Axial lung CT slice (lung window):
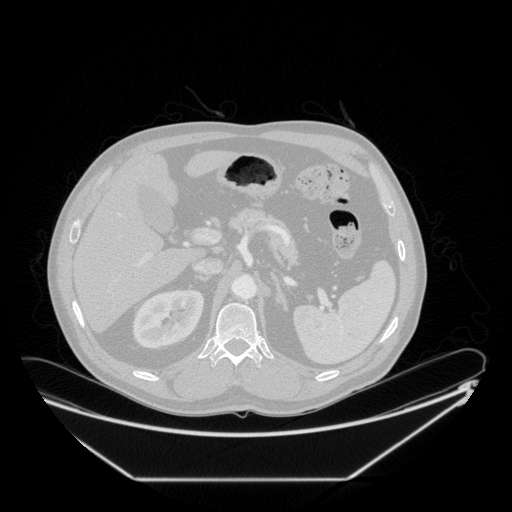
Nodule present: no